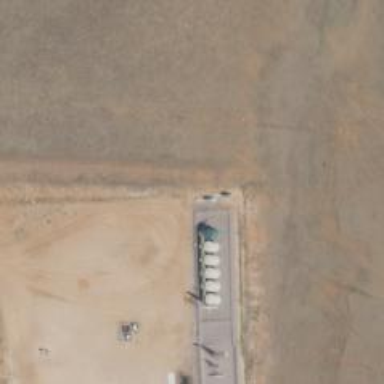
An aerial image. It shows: Storage tank that is man-made.